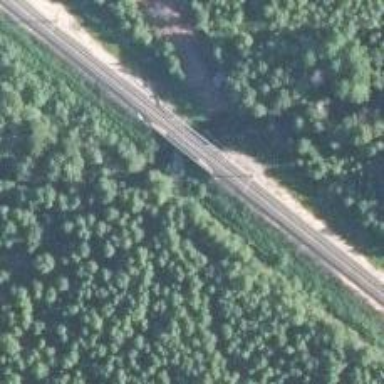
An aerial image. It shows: Bridge used by trains with continuous electrified contact lines.